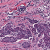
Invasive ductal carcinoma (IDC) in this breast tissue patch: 1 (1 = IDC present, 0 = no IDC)